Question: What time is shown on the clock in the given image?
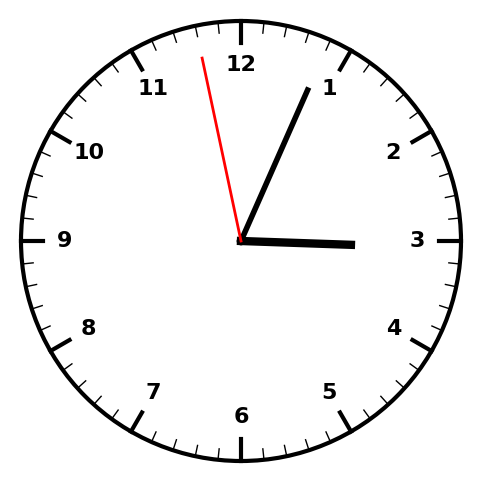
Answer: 03:03:58